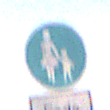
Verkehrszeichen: Gehweg
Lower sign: HinweisDurchVerbaleAngabe2
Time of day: Midday
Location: Outdoor (Nature)
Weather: Clear
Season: NotSpecified
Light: Natural